Interaction volume radius: 10 \u00c5
Interaction volume height: 40 \u00c5
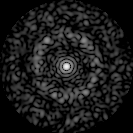
Disorder parameter: 0.837